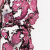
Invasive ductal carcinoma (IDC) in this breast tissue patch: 0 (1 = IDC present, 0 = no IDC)